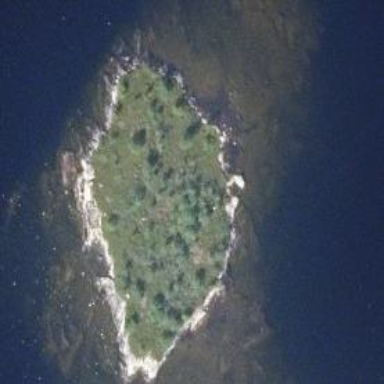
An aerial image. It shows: Islet.